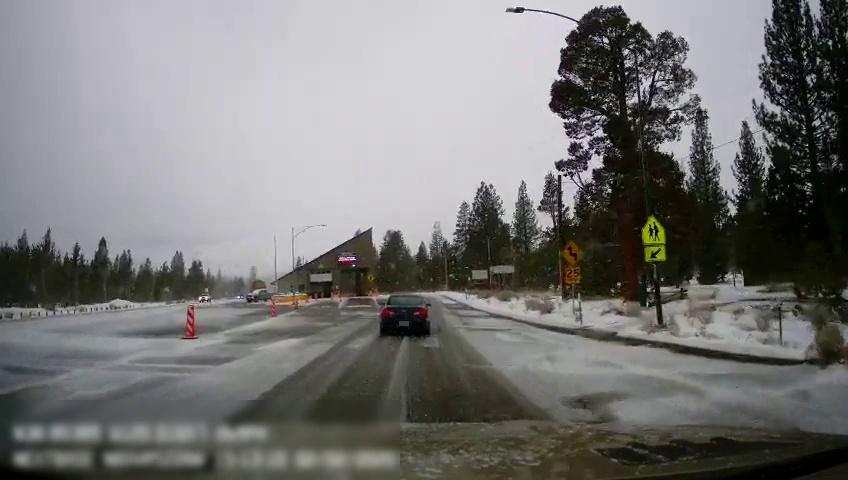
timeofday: Day
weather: Snowy
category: Drivable Space
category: Vehicles | Truck
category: Vehicles | Car
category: Vehicles | Truck
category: Lanes | Alternate Lane
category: Lanes | Alternate Lane
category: Traffic | Signs
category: Traffic | Signs
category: Traffic | Signs
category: Traffic | Signs
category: Traffic | Signs
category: Traffic | Signs